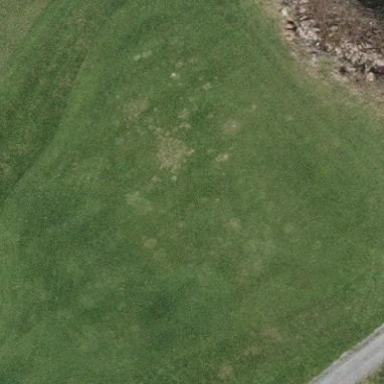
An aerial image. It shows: Lush grass fairway on golf course.